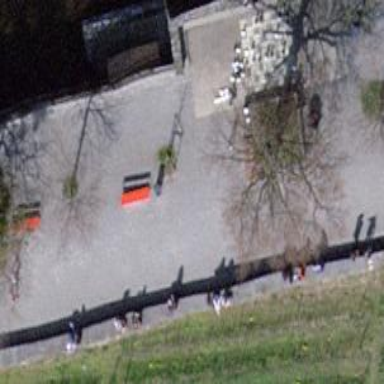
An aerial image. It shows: Red bench.